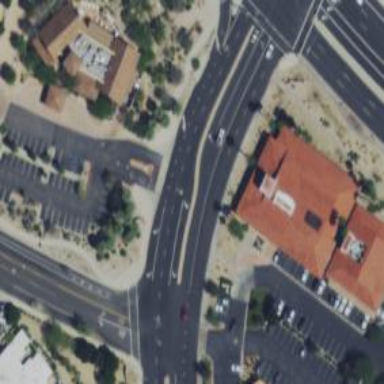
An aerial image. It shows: Tertiary road with asphalt surface lined with retail stores.